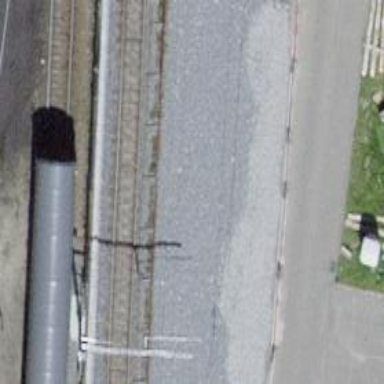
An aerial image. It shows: Railway yard with one track. The railway is electrified with contact line.